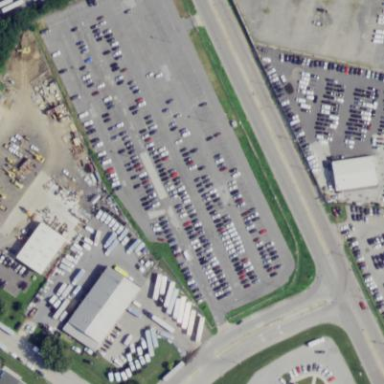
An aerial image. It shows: Shop that sells cars.